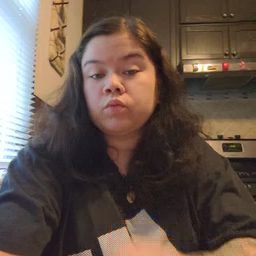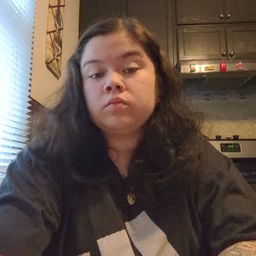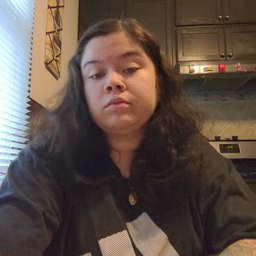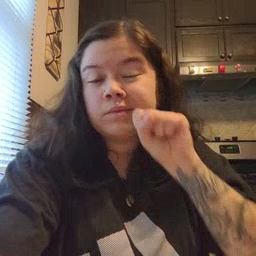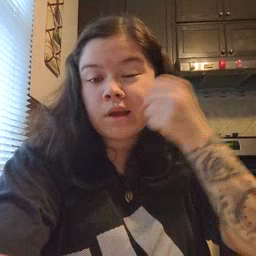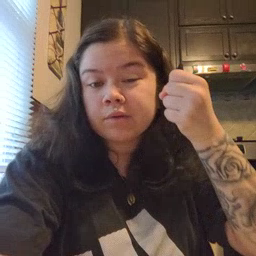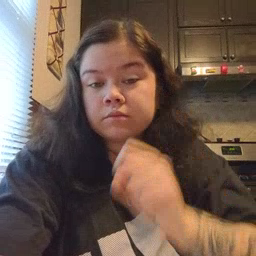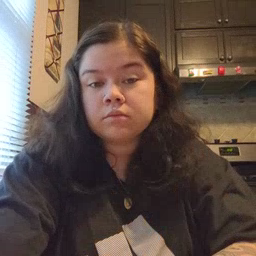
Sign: carrot